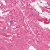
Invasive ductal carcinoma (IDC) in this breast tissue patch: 0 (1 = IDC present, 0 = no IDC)